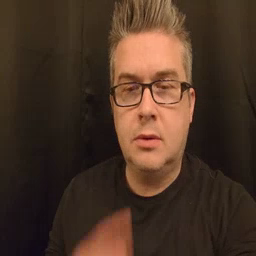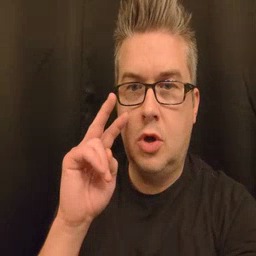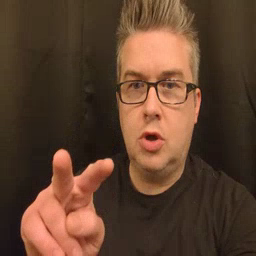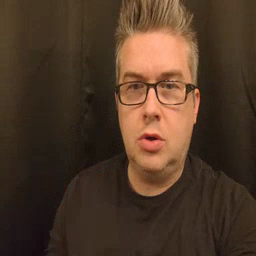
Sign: look